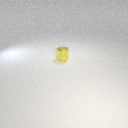
small yellow metal cylinder